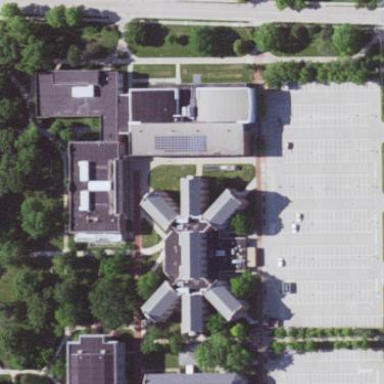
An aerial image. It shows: College building.